Question: I have a language selector view that includes a dropdown component. I want to set a default property ('isOpen') in the dropdown component and then include computed data from the language selector, that is then displayed in the dropdown.
Yet I can't seem to find a way to define 'isOpen' in the dropdown component without it being overriden by the new data from the language selector.
Here are the files:
language-selector.js
'''
var model = require('model/language');
var uiDropdown = require('ui/dropdown');
var template = require('./index.html');
var vm = new Vue({
template: template,
components: {
'ui-dropdown': uiDropdown
},
created: function() { self = this; },
ready: init,
data: function(){ return model; },
computed: {
dropdown: {
get: function(){
return {
options: (function(){
return model.options.map(function(option){
return { id: option.id, label: option.code }
})
}())
, currentID: model.currentID
, type: uiDropdown.opt.types.SMALL
}
}
}
}
});
'''
language-selector template (index.html):
'''
<div v-component="ui-dropdown" v-with="dropdown"></div>
'''
dropdown.js (with 'isOpen' defined in 'data'. I also tried defining it both in the 'created' and the 'ready' hooks, yet it didn't work either):
'''
var template = require('./index.html');
module.exports = {
template: template,
created: function() {
self = this;
},
ready: init,
methods: {
onSelect: onSelect,
onOpen: onOpen
},
data: function(){
return {
isOpen: false,
type: types.SMALL
}
},
computed: {
currentLabel: {
get: function(){
var selectedModel = filterSelected(self.$data, self.$data.currentID);
return self.$data.options[self.$data.currentID].label;
}
}
},
opt: {
types: types
}
}
'''
And finally the dropdown template (index.html):
'''
<div class="dropdown {{ isOpen ? 'dropdown__open' : ''}}" v-class="type">
<a v-on="click: onOpen" href="#" class="dropdown--label">
{{ currentLabel }} {{ options.isOpen }}
<span class="icon__dropdown"></span>
</a>
<ul class="dropdown--list">
<li v-repeat="option: options" class="{{ currentID == option.id ? 'dropdown--list__current' : '' }}">
<a v-on="click: onSelect" href="{{ option.id }}">
{{ option.label }}
</a>
</li>
</ul>
</div>
'''
And here the output of the $data of the dropdown component (which lacks the 'isOpen'):

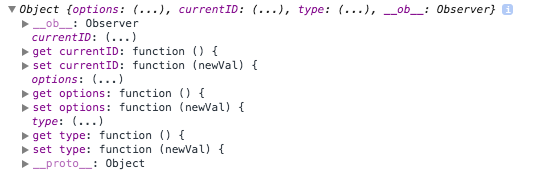
Answer: <URL>:
> v-with can also be used with an argument in the form of 'v-with="childProp: parentProp"'. This means passing down 'parent[parentProp]' to the child as 'child[childProp]'
Basically you're overriding of the child component's data by using 'v-with'. You should instead specify which properties to override using the second form of the directive.